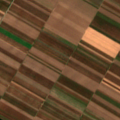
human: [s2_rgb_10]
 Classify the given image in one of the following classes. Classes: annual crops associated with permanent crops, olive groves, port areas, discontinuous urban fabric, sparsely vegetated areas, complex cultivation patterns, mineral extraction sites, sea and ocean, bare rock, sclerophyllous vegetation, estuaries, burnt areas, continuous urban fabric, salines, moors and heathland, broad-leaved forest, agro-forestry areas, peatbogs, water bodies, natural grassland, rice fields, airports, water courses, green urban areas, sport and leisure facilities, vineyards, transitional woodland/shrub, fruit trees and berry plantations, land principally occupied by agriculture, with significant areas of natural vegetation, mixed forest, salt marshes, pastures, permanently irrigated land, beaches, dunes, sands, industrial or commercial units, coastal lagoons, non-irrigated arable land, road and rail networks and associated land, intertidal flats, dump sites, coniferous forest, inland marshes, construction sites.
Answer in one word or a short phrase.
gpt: non-irrigated arable land